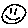
Label: smiley face